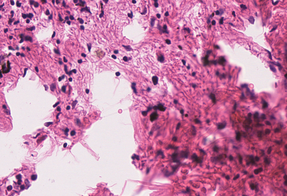
Tumor epithelial tissue: no
Tumor-associated stroma tissue: yes
Normal tissue: no